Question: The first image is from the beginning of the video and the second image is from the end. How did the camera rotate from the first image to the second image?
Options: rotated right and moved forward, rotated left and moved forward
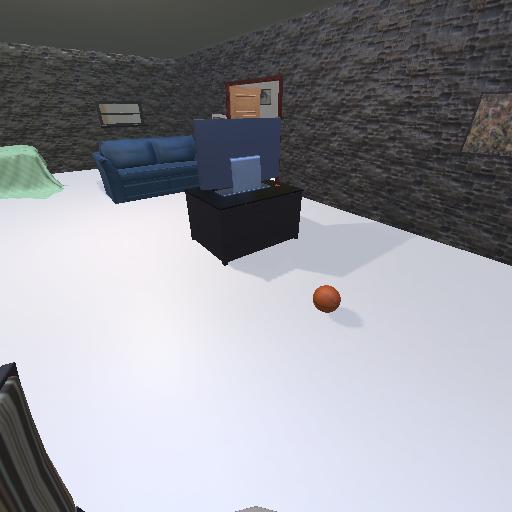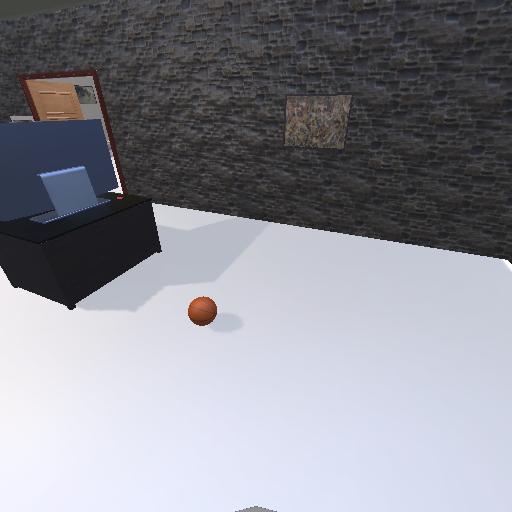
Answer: rotated right and moved forward